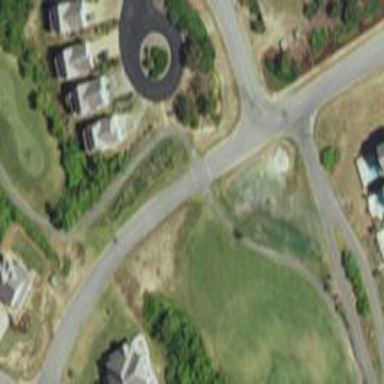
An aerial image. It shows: Path for both roads and golfers.